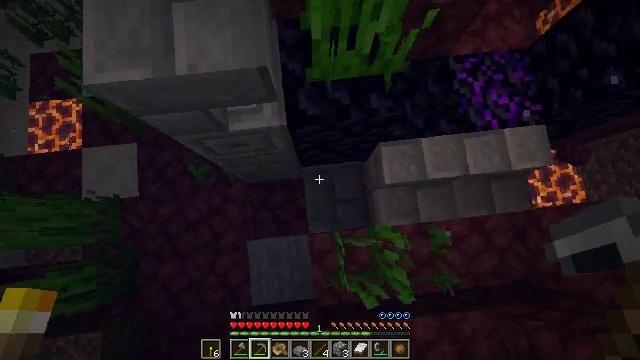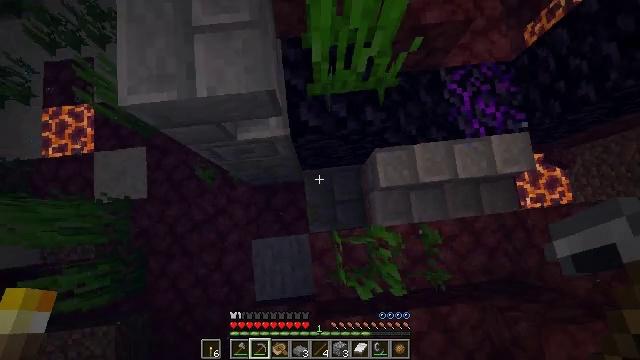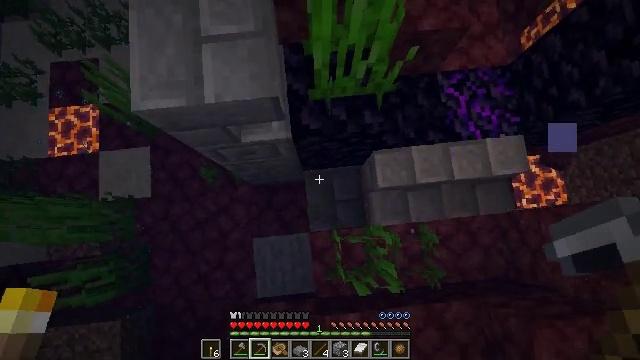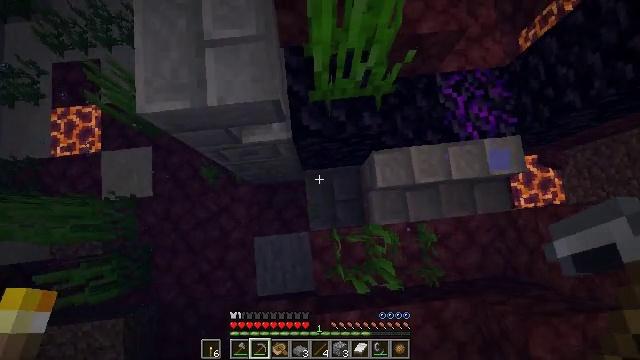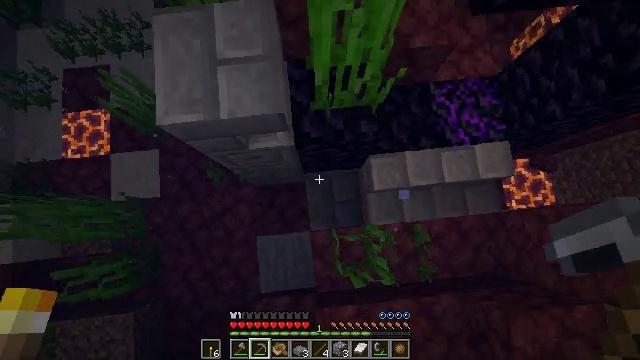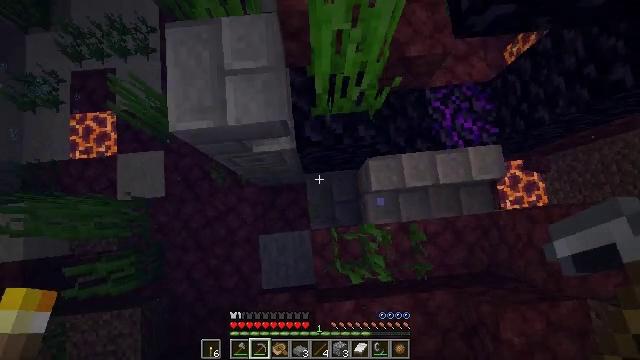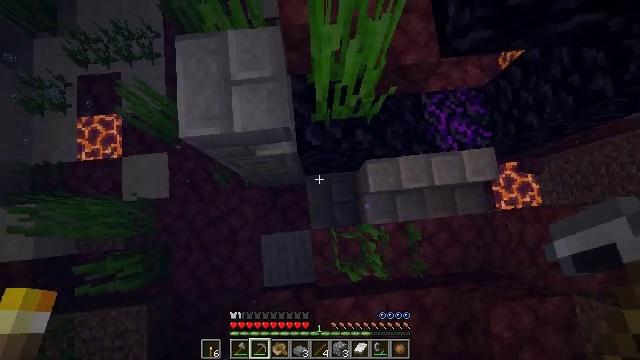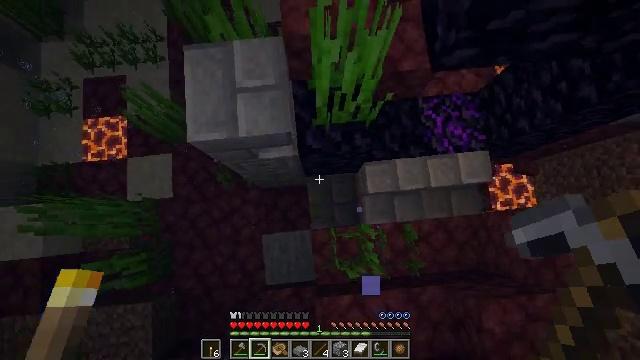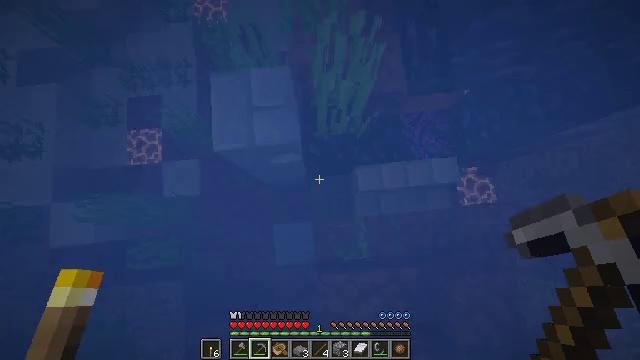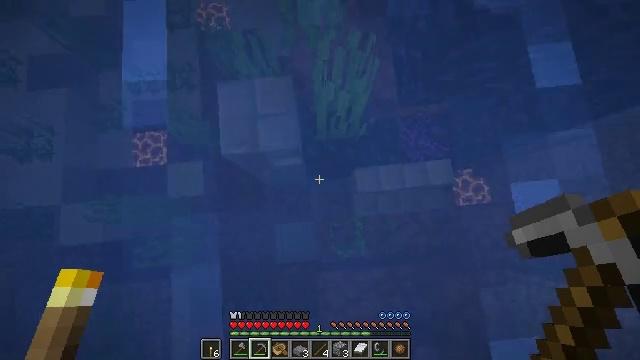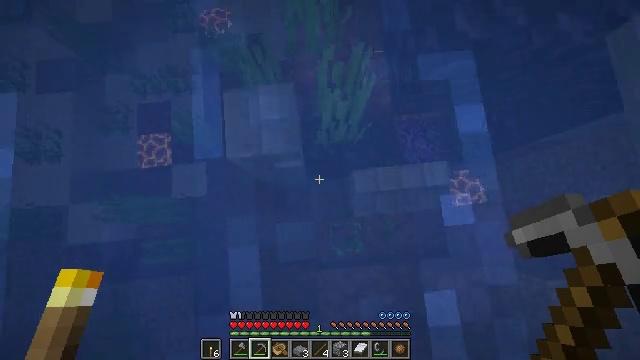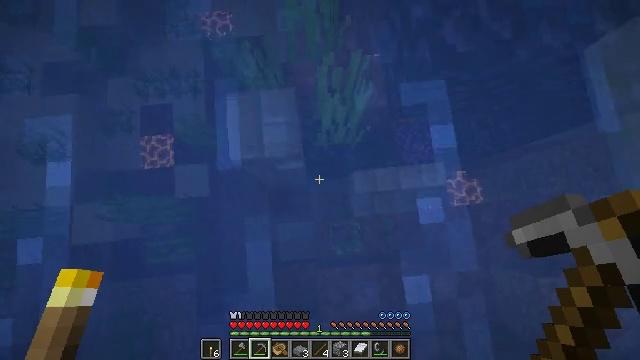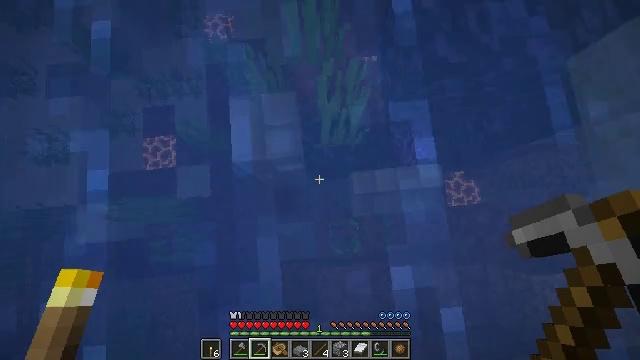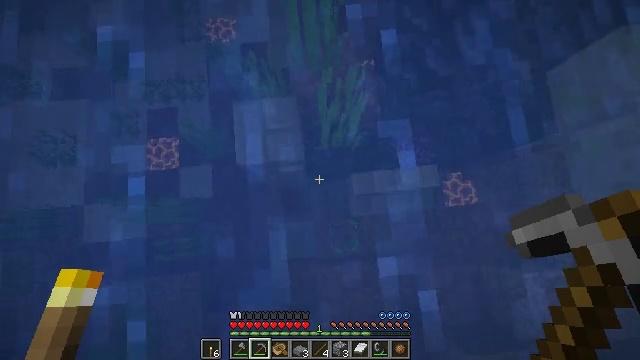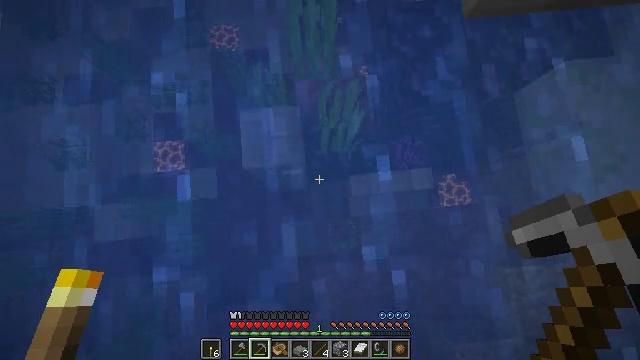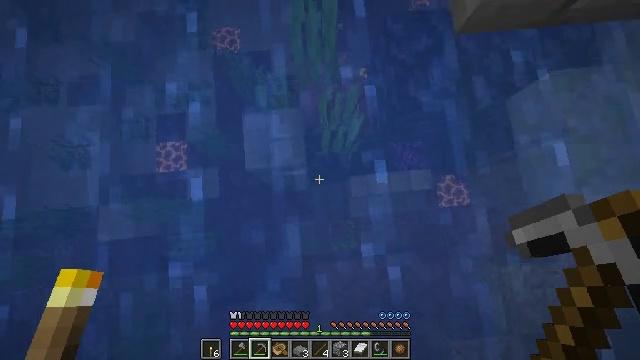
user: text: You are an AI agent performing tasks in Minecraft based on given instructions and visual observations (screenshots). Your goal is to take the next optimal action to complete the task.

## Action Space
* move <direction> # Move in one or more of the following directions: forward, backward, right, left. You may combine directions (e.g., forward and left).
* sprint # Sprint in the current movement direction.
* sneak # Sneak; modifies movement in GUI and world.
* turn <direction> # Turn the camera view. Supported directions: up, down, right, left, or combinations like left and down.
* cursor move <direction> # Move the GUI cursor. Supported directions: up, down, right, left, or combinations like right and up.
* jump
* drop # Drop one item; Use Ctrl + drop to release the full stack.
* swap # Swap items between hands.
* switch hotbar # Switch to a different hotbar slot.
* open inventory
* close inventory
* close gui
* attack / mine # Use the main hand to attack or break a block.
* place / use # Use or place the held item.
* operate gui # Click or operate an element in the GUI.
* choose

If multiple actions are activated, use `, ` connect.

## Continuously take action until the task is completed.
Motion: motion action
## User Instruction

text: Dig up netherrack with a pickaxe.
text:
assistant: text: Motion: jump
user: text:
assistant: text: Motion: jump
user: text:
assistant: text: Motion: jump
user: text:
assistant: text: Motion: jump
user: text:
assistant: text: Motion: jump
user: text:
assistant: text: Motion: jump
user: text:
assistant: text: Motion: jump
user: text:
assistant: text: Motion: jump
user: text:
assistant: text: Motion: jump
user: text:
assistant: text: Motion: jump
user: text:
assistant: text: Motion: jump
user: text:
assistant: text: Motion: jump
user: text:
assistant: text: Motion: jump
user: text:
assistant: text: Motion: jump
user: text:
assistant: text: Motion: move left, jump
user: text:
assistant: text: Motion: move left
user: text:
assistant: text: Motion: move left
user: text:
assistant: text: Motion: move left
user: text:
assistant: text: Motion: move left
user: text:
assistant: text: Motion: move left
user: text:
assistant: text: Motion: move left
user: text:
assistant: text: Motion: move left
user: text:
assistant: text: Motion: move left
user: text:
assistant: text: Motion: move left
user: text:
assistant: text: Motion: move left
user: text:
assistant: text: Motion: move left
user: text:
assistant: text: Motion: move left
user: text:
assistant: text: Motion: move left
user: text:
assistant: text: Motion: jump
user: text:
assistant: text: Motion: jump